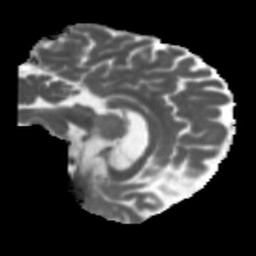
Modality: MD
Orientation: sagittal
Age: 58
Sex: female
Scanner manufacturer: siemens
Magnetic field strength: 3 T
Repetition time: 5.47 s
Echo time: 0.0854 s